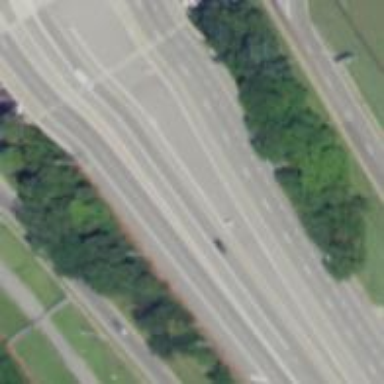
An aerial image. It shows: Asphalt motorway link.